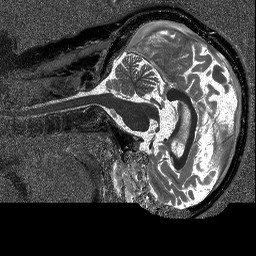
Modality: T1map
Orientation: sagittal
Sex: male